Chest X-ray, PA view. Patient: 34 years old, sex F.
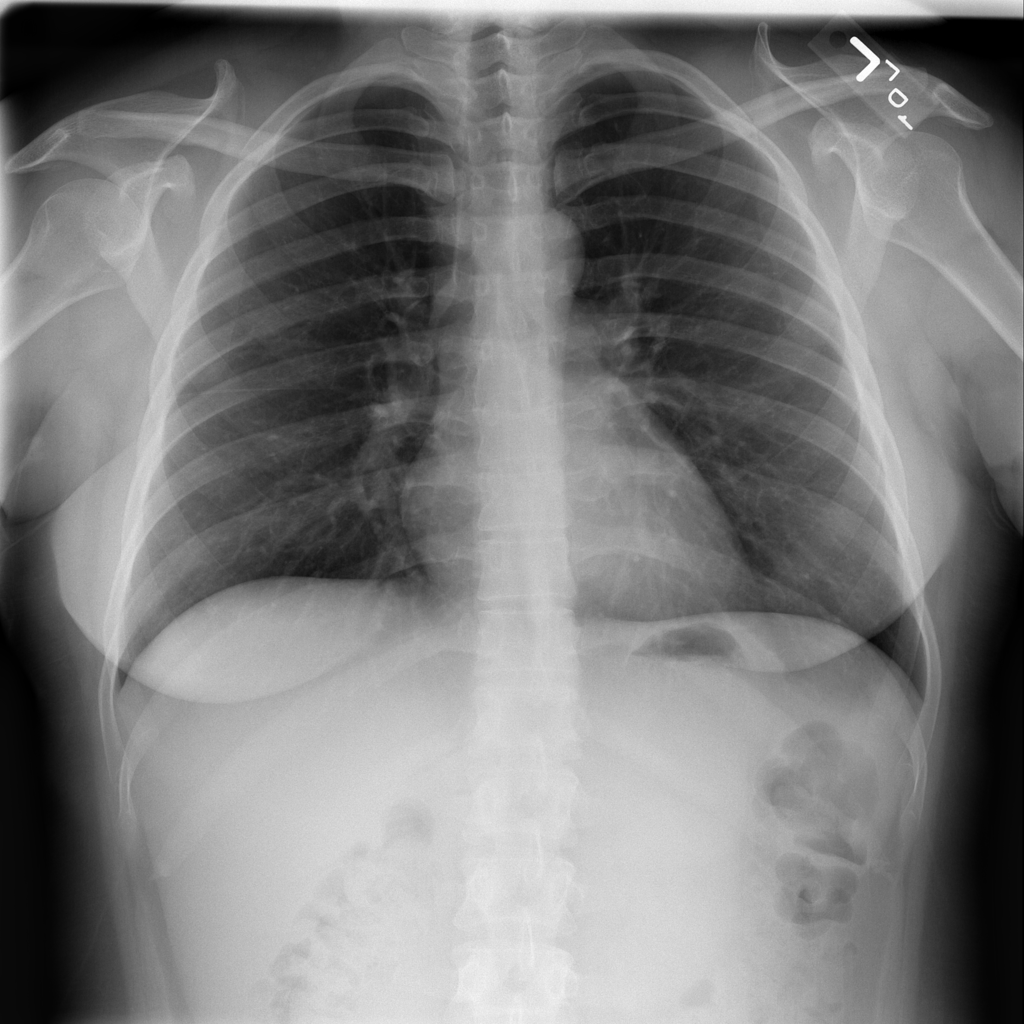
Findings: No Finding